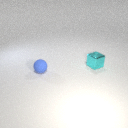
small blue rubber sphere in front of small cyan metal cube